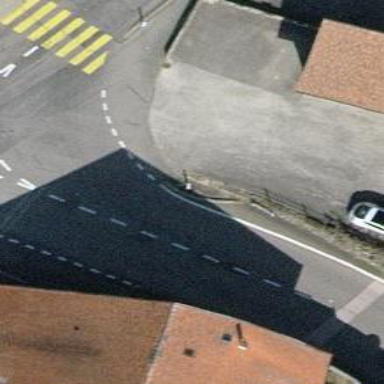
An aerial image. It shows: Zebra crossing on the road.